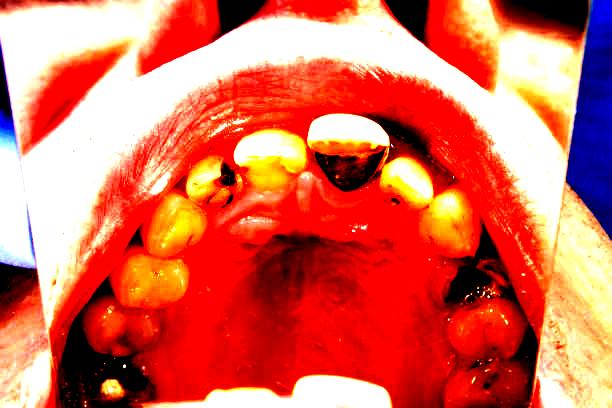
Condition: Calculus